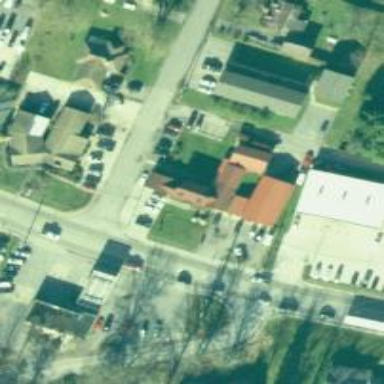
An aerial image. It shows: Clinic.